Question: Does it make sense to make an Interface 'readonly'?
While using Resharper 8.0, i got the following suggestion and I was not sure how this will help me.

What I've found from researching (still not clear how it works against an Interface):
- - - -
Cited: <URL>
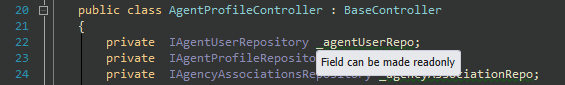
Answer: This issue is not important at all. First of all as mentioned by @CodeCaster it has nothing to do with interfaces and ReSharper will probably do it for all fields.
The supposed value of putting readonly on private fields is to instruct future maintainers who might want to change the value of the field that you did not consider changes to that field when you wrote the class. That means that they have to think about all uses of the field when changing it. This is not that big of a deal in practice and you can do it if you are not bothered typing it and having it in your code. On the other hand if you do not wish to do it for all your code you'd better use readonly only when you specifically thought and decided that this field should not change or something will break. It's a question of defaults.